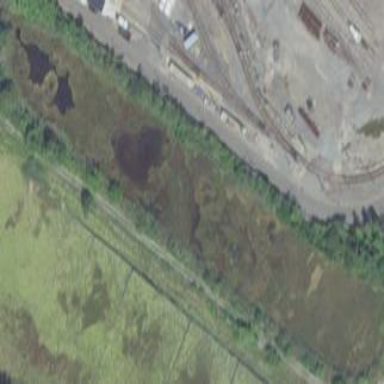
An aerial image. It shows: Saltmarsh wetland.